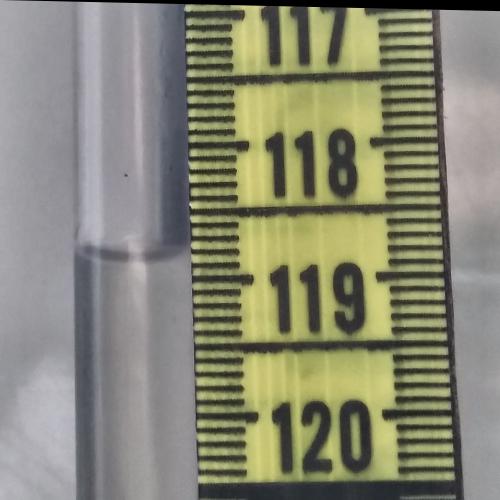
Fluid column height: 118.8 cm